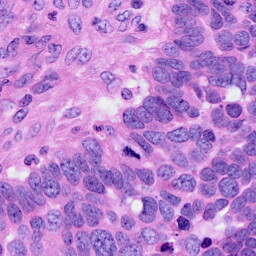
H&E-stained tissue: Ovarian